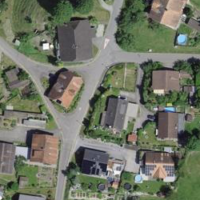
EUNIS habitat code: 54
Species observed at this site:
Veronica filiformis
Portulaca oleracea